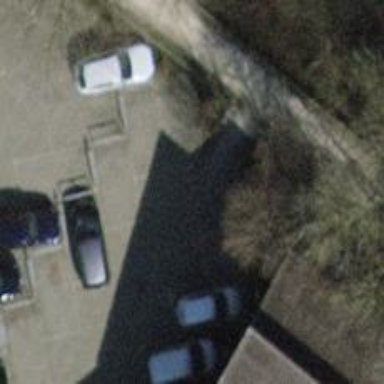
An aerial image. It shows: Parking aisle made of grass pavers.